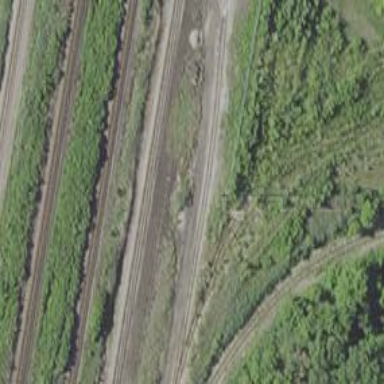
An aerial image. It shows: Railway siding for service.